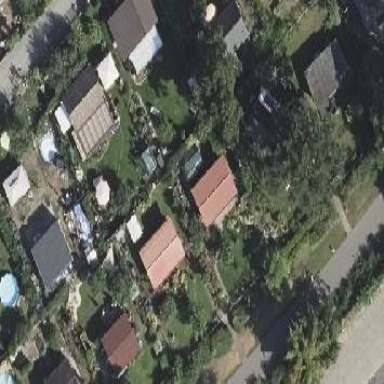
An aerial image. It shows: Plot within allotments.